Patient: sex F, age 54
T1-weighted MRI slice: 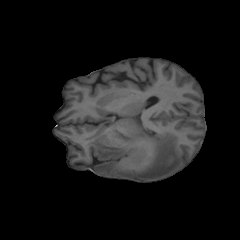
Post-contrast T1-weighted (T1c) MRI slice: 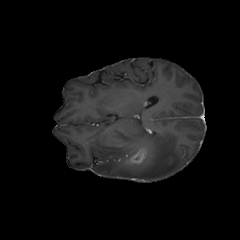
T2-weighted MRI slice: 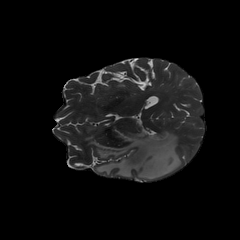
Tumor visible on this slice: yes
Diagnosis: Glioblastoma, IDH-wildtype
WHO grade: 4